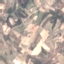
Label: PermanentCrop